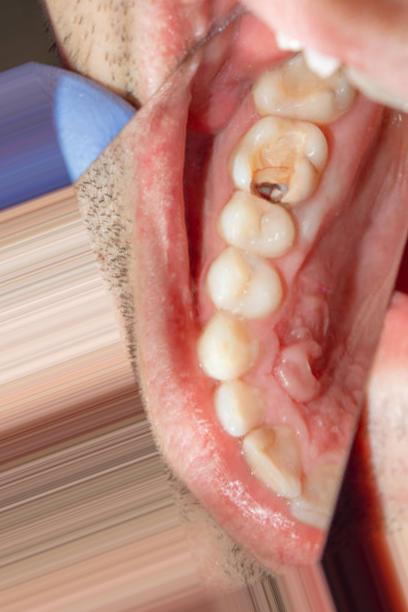
Condition: Caries